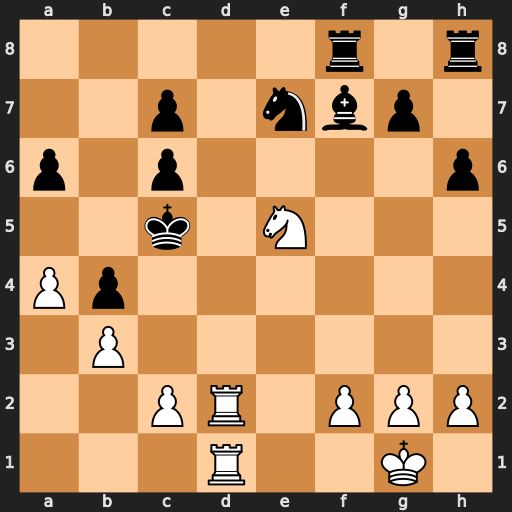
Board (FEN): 5r1r/2p1nbp1/p1p4p/2k1N3/Pp6/1P6/2PR1PPP/3R2K1
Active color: w
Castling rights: -
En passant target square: -
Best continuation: Nd7#